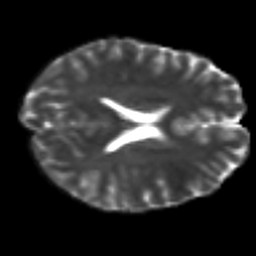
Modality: T2w
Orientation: axial
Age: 24
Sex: female
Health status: healthy
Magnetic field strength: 3 T
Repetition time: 8.4 s
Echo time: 0.0926 s